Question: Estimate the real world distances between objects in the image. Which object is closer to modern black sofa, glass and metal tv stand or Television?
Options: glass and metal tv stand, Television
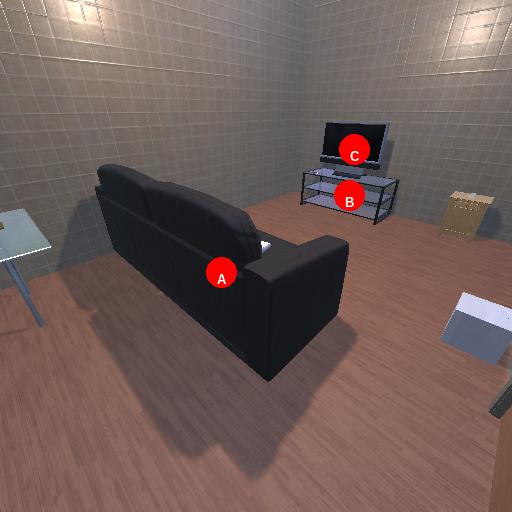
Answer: glass and metal tv stand